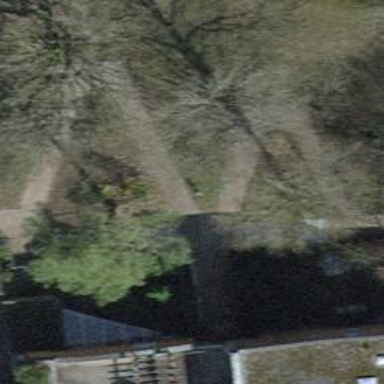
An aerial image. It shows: Set of steps on the road.